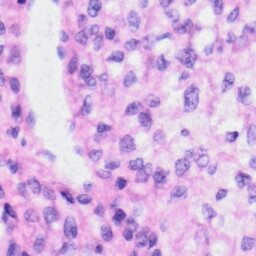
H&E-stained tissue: Liver